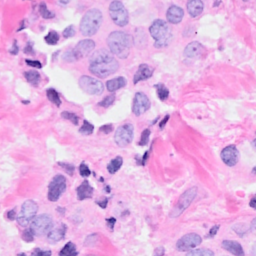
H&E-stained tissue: Breast